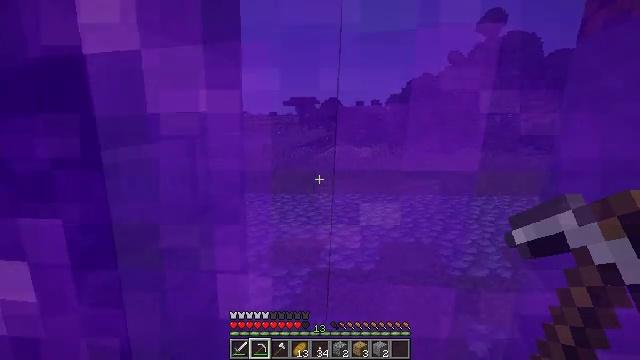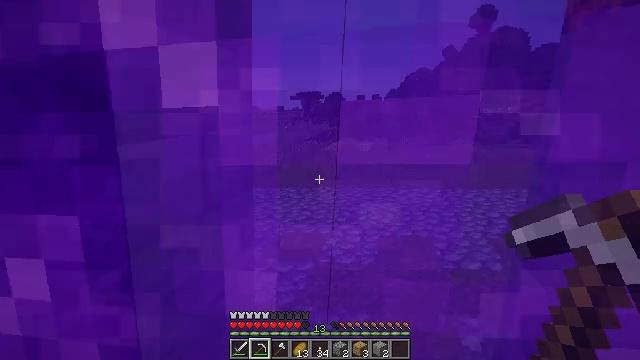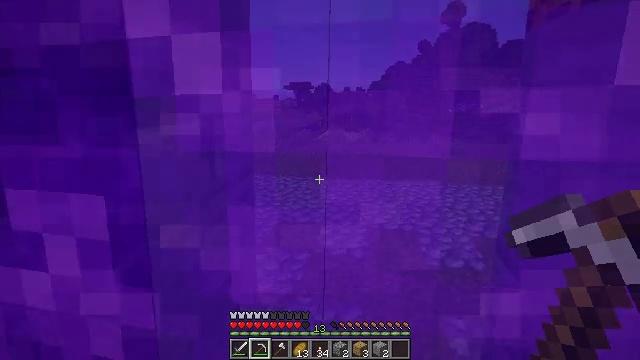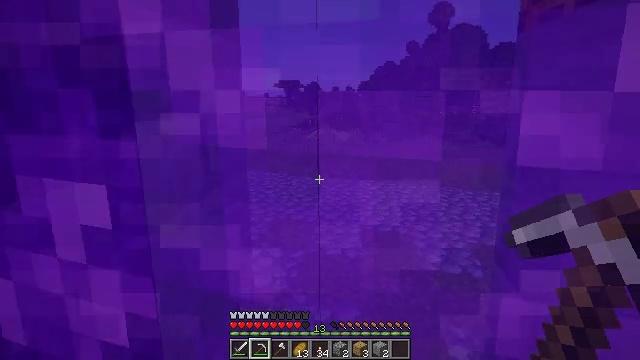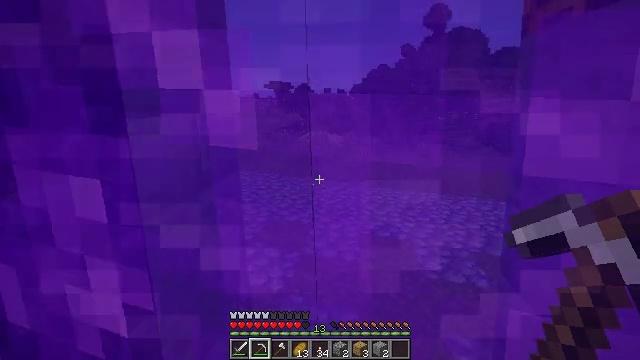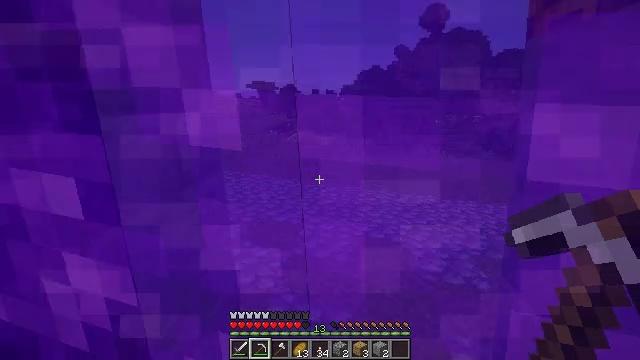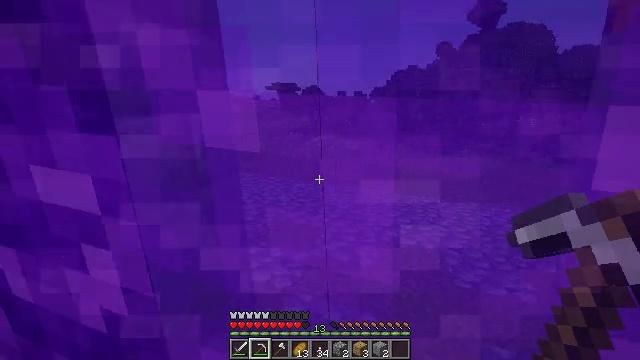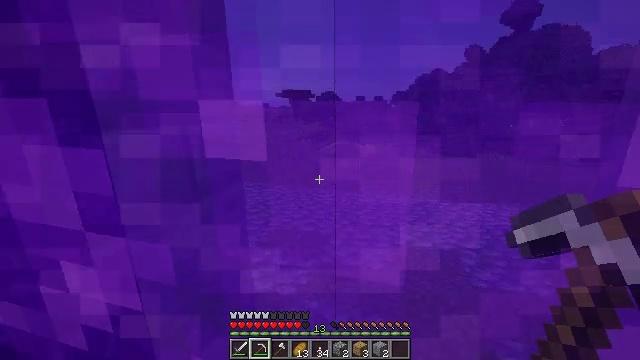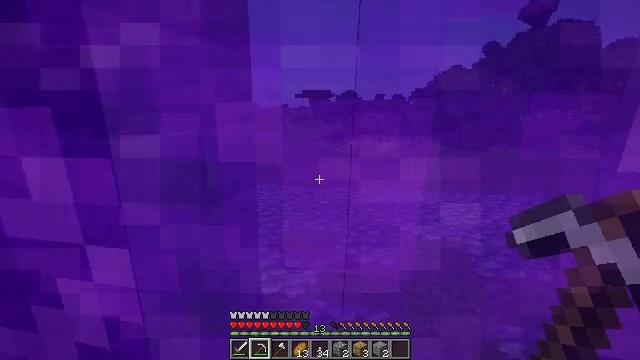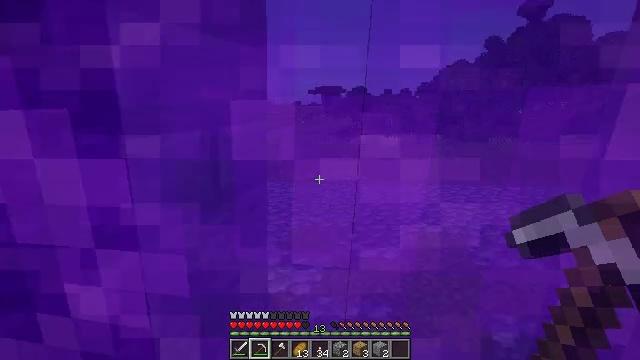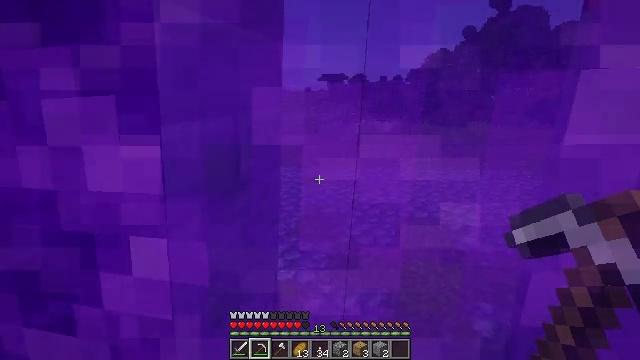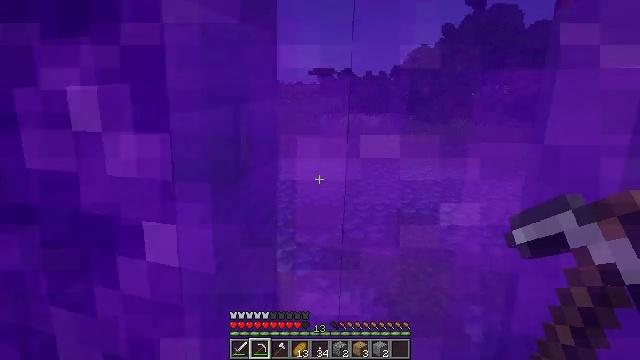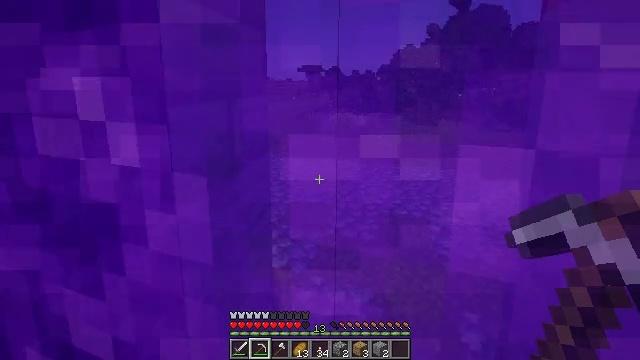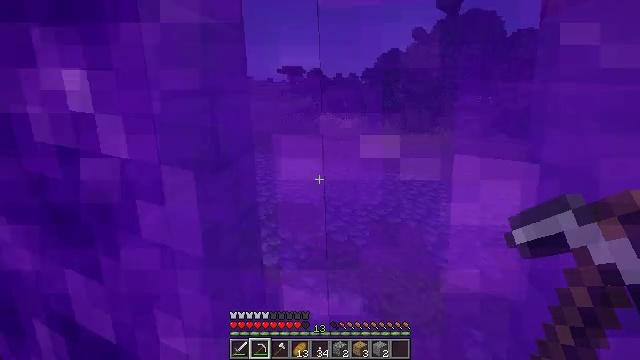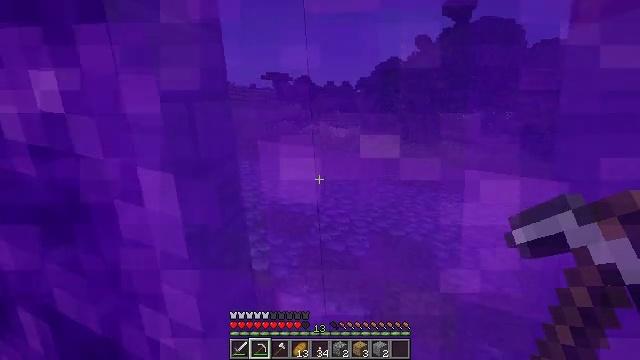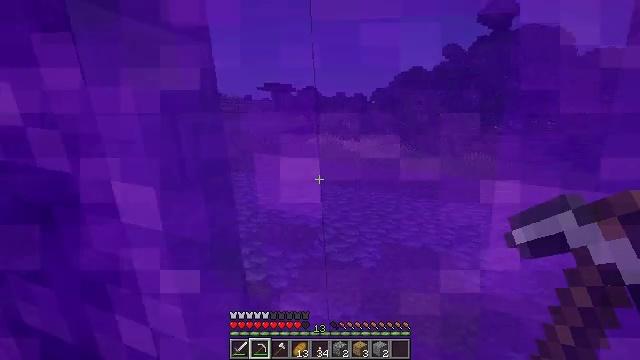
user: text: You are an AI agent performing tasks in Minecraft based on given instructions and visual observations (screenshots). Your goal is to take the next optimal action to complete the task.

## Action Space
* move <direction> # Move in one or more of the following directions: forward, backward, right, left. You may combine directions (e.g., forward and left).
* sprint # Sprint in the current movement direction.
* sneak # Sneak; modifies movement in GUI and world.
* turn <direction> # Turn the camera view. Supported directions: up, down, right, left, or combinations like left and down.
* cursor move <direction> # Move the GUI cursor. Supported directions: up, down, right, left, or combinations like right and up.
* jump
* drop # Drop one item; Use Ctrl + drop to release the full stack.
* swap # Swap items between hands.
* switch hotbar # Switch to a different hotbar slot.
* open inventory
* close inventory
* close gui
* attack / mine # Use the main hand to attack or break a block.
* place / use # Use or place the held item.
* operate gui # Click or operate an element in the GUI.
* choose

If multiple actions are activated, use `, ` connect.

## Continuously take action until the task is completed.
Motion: motion action
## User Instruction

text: Fight hostile mobs.
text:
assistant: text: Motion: no_op
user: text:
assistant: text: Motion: no_op
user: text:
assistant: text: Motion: no_op
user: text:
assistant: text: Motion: no_op
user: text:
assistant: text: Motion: turn right
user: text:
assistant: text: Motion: turn left and down
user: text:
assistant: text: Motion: no_op
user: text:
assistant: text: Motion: no_op
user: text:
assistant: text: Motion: no_op
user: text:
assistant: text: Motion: no_op
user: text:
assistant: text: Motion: no_op
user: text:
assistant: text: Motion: no_op
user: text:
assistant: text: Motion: no_op
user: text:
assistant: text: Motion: no_op
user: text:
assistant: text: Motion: no_op
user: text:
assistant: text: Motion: no_op
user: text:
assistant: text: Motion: no_op
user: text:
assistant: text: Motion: no_op
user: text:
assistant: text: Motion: no_op
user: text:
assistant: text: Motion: no_op
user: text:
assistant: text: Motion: turn right and up
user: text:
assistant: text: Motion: turn up
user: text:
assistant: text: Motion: no_op
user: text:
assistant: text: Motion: no_op
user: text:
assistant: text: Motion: no_op
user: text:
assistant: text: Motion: no_op
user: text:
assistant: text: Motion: no_op
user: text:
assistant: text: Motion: no_op
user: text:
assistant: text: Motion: no_op
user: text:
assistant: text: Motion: no_op